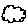
Label: cloud